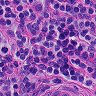
Metastatic tissue present: no